Interaction volume radius: 10 \u00c5
Interaction volume height: 15 \u00c5
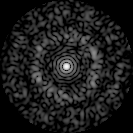
Disorder parameter: 0.8105